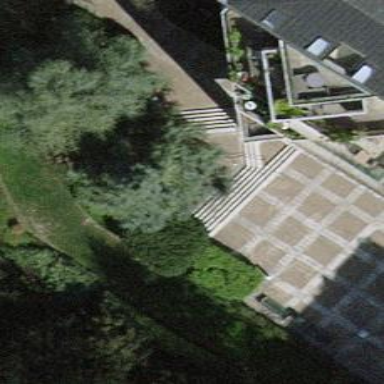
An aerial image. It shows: Set of steps made of paving stones.